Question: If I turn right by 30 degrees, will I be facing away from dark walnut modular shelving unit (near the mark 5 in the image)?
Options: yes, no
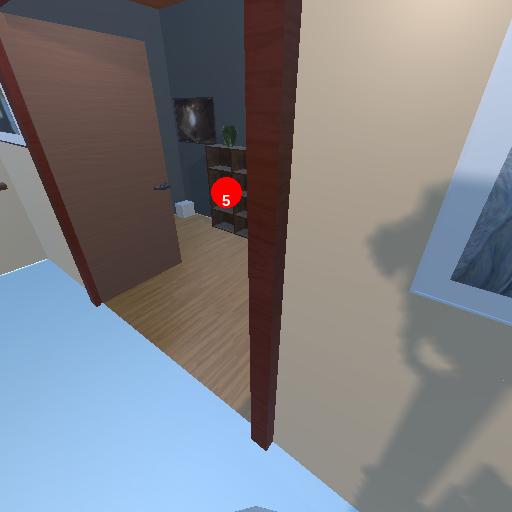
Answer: yes